Interaction volume radius: 10 \u00c5
Interaction volume height: 20 \u00c5
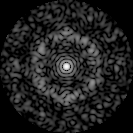
Disorder parameter: 0.7604